Field crop: maize
Growth stage: 2
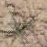
Species: salsola